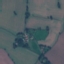
Land use / land cover class: Pasture